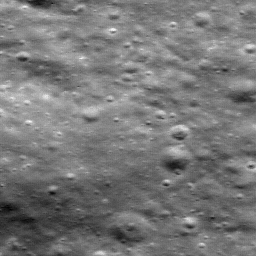
Host type: background_regolith
Lunar coordinates: latitude nan, longitude nan